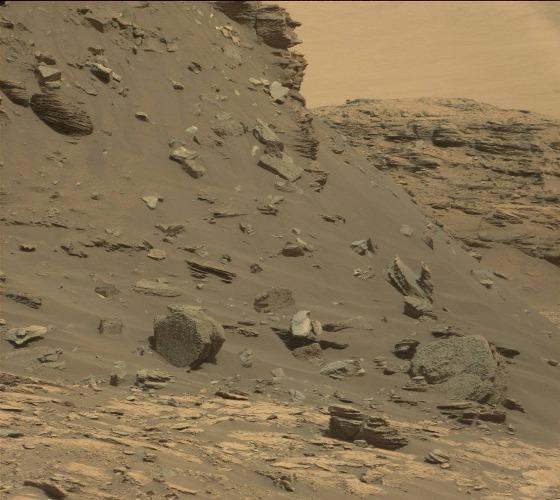
Terrain classes present: Bedrock, Gravel / Sand / Soil, Rock, Shadow